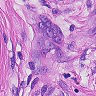
Metastatic tissue present: yes